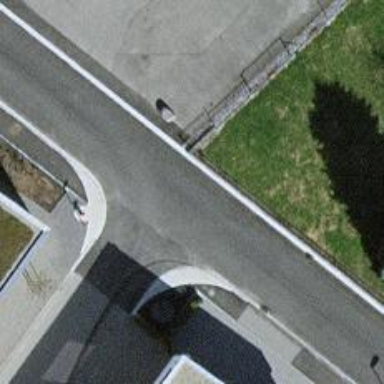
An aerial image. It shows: Asphalt road in residential area.